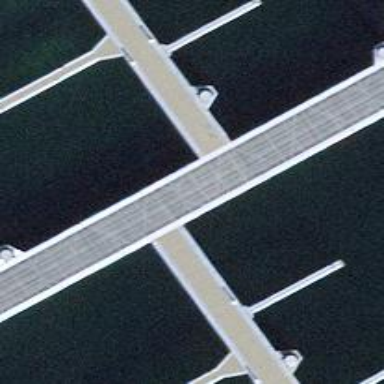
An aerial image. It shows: Man-made pier.